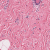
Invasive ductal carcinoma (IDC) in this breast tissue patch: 0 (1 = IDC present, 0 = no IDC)